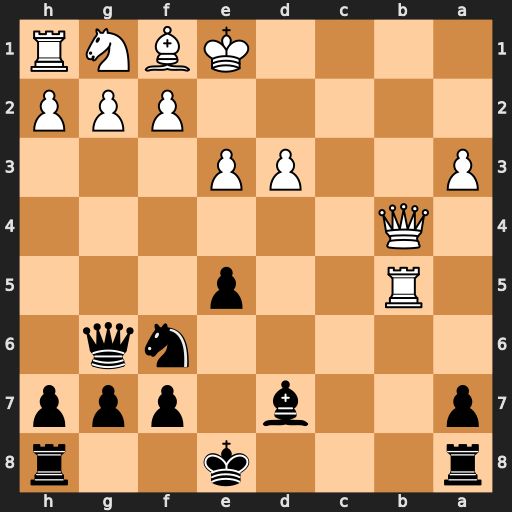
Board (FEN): r3k2r/p2b1ppp/5nq1/1R2p3/1Q6/P2PP3/5PPP/4KBNR
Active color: b
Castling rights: Kkq
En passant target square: -
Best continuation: Bxb5 Qxb5+ Nd7